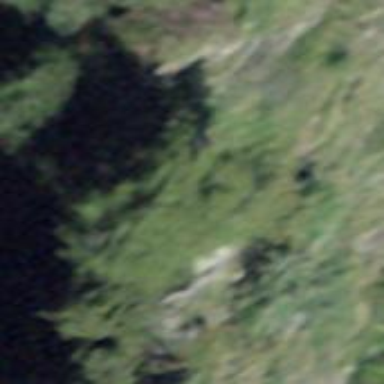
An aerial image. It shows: Cliff in nature.